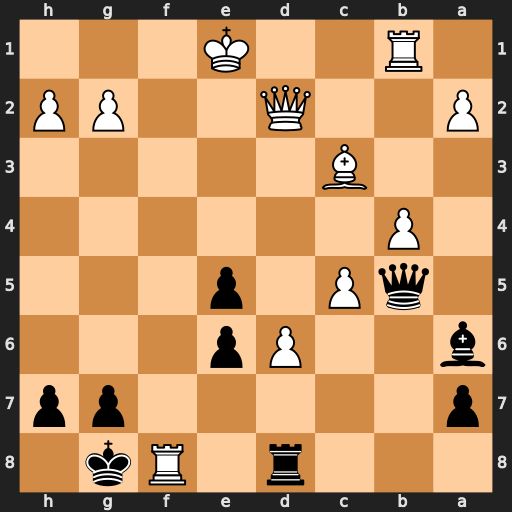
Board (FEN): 3r1Rk1/p5pp/b2Pp3/1qP1p3/1P6/2B5/P2Q2PP/1R2K3
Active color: b
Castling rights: -
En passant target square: -
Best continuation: Rxf8 Kd1 Qa4+ Kc1 Qa3+ Rb2 Rf1+